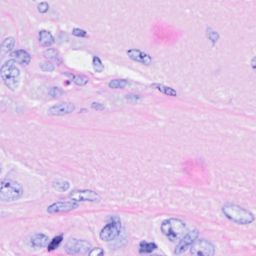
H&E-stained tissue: Breast